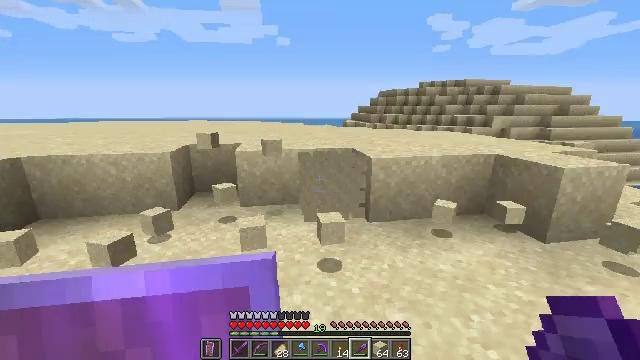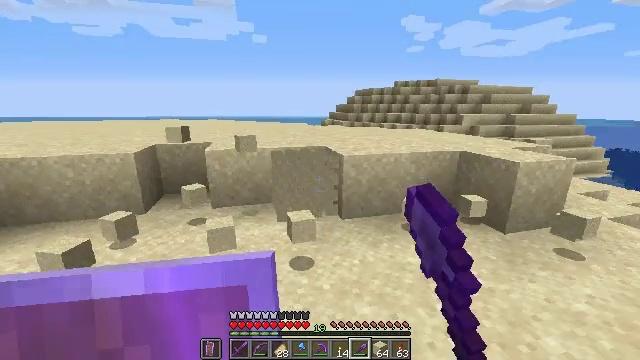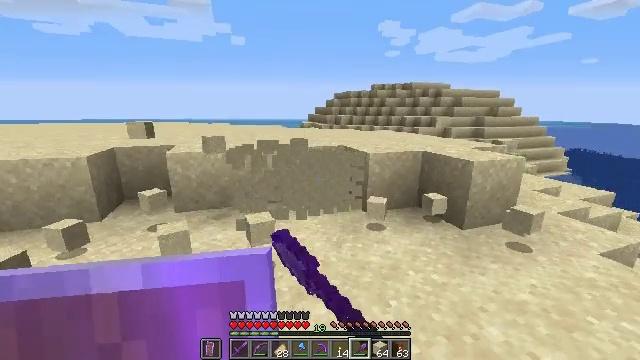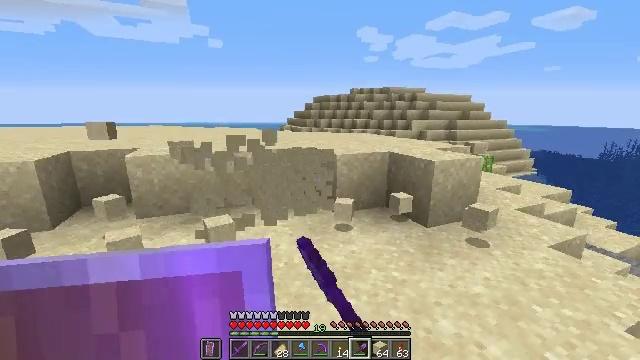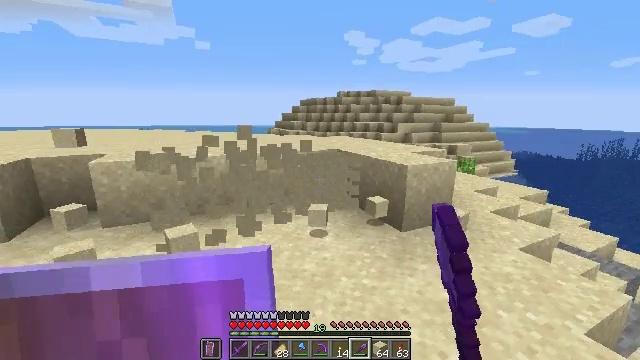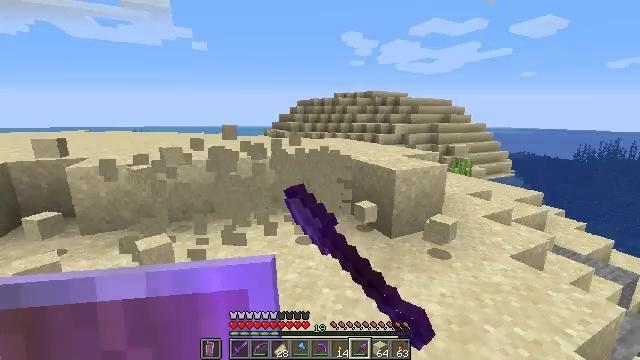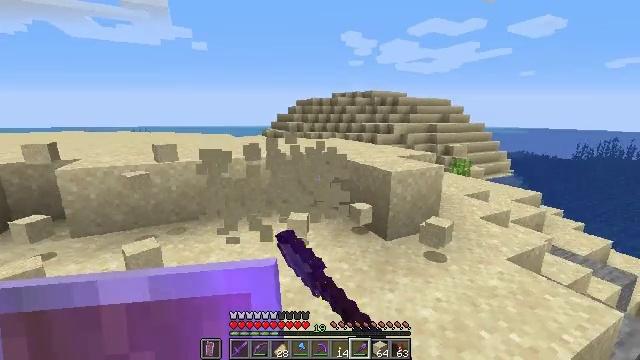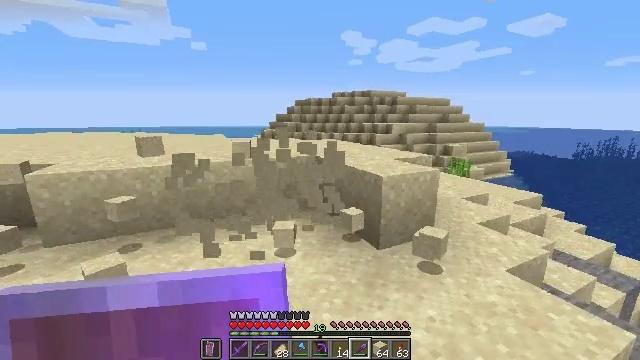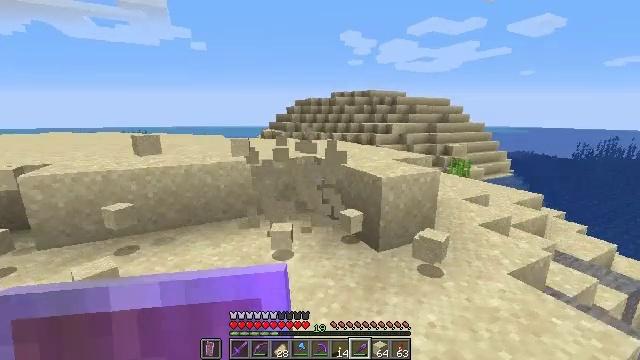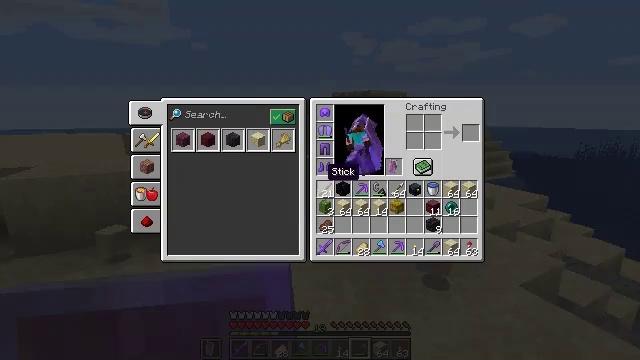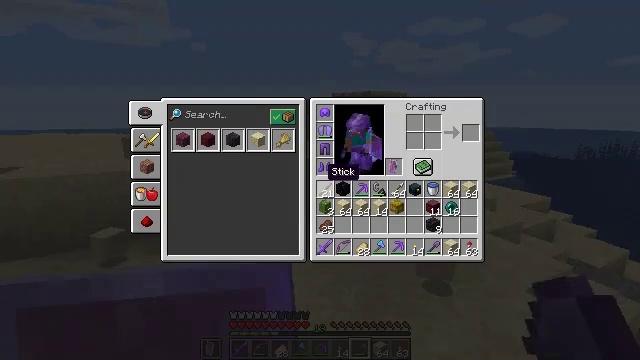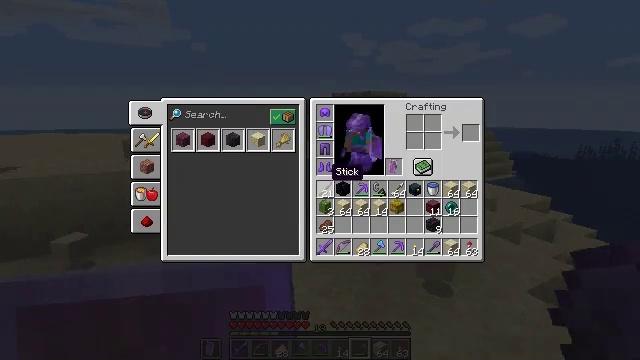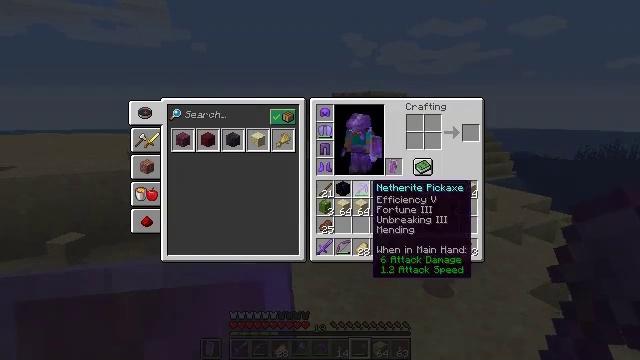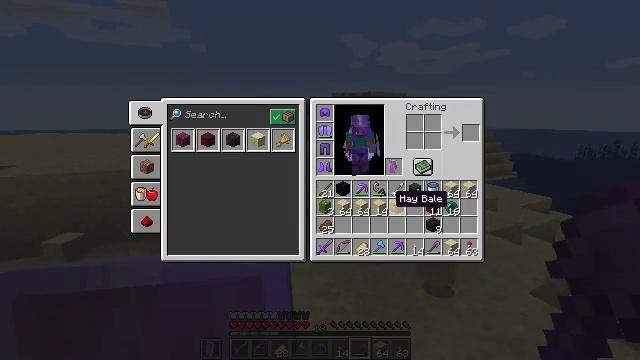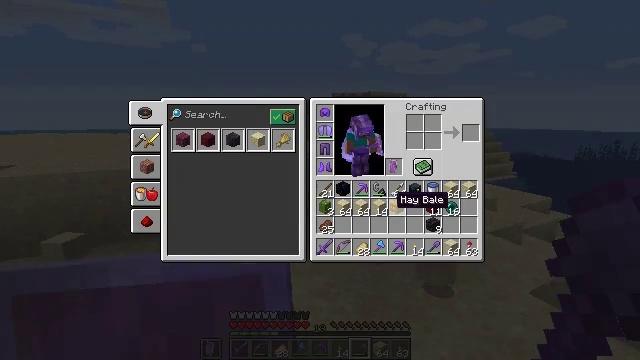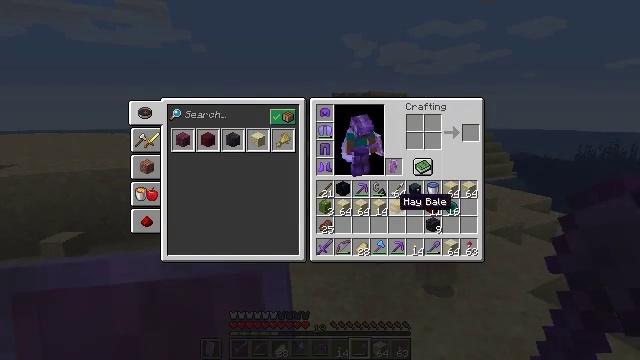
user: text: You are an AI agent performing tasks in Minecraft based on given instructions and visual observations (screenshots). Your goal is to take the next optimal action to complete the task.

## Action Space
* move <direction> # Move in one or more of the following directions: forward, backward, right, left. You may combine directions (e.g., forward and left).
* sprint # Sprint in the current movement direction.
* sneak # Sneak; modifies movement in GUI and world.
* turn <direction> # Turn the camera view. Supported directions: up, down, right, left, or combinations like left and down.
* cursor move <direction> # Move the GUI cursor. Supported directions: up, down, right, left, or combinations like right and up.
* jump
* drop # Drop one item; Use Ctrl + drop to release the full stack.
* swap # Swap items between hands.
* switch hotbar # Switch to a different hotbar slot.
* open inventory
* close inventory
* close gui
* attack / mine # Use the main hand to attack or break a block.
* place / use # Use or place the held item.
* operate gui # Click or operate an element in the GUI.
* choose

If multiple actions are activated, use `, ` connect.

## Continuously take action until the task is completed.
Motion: motion action
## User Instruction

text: Collect sand to make glass.
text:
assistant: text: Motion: move right, turn right, attack / mine
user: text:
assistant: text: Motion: move right, turn right, attack / mine
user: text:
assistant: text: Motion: move right, turn right, attack / mine
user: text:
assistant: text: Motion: move forward and move right, turn right, attack / mine
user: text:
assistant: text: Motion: move forward and move right, attack / mine
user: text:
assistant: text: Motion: move forward and move right, attack / mine
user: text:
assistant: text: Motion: move forward
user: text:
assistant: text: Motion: move forward
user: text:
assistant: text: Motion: open inventory
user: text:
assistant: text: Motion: open inventory
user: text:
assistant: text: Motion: open inventory
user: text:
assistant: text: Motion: turn right and down
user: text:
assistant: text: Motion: turn right and down
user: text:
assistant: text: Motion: no_op
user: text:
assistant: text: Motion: no_op
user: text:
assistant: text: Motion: turn right
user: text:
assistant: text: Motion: turn right
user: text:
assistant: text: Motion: turn right
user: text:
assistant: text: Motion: turn right
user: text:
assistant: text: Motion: no_op
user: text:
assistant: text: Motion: no_op
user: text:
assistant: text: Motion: no_op
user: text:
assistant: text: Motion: no_op
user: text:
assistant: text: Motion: no_op
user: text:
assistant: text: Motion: turn down
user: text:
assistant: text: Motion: turn right and down
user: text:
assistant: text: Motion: no_op
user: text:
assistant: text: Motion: no_op
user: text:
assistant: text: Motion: no_op
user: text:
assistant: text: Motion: sneak